Field crop: tomato
Growth stage: 1
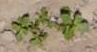
Species: portulaca